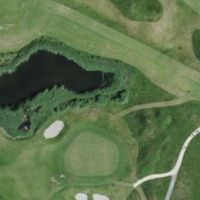
EUNIS habitat code: 53
Species observed at this site:
Luscinia megarhynchos
Sympetrum danae